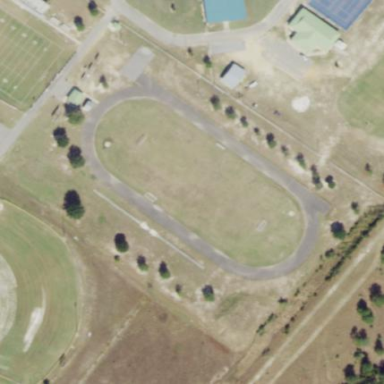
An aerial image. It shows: Track in leisure land.